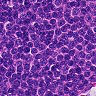
Metastatic tissue present: no